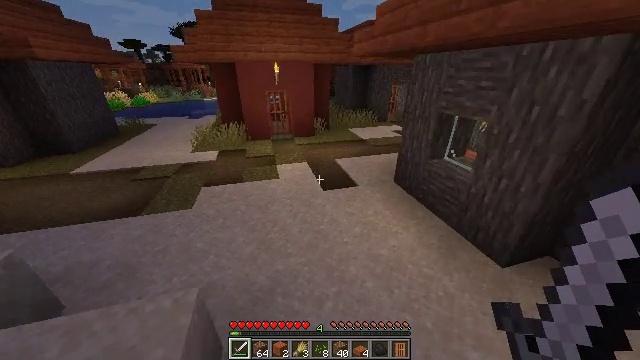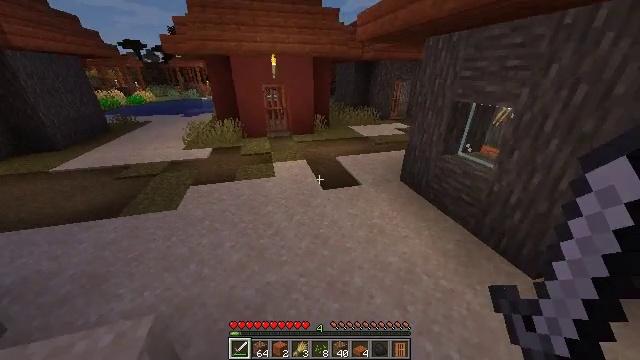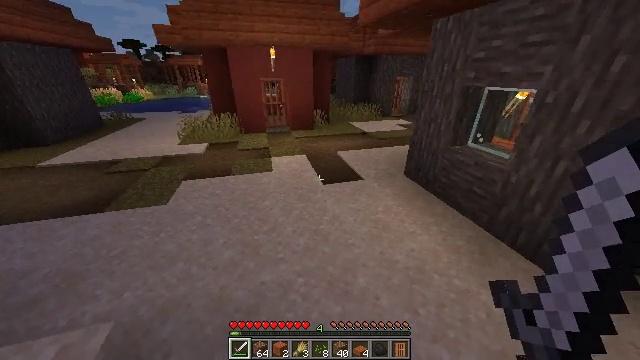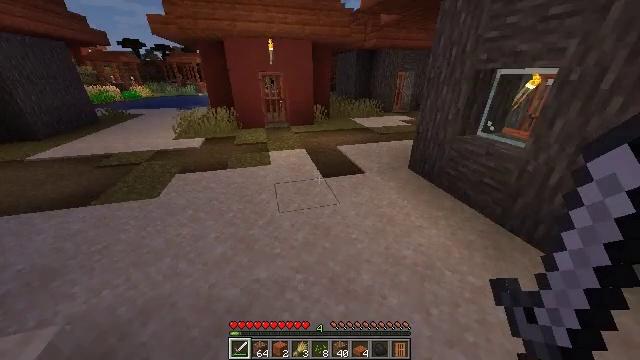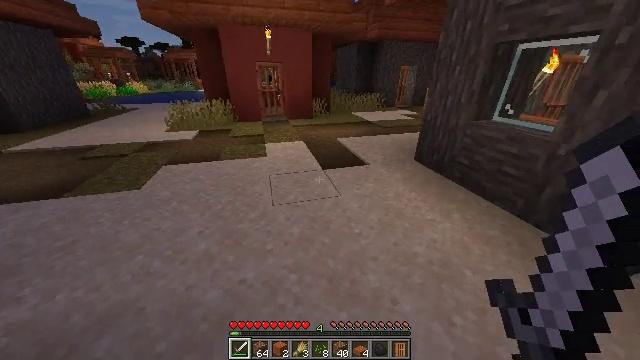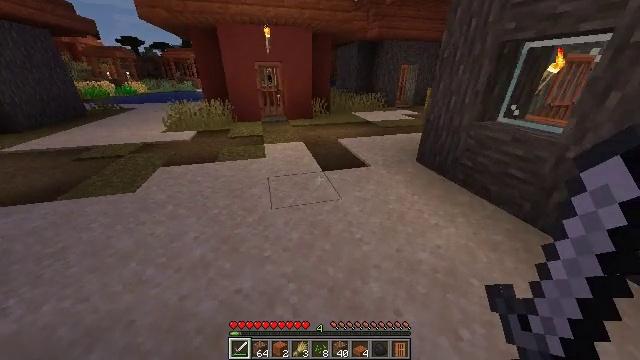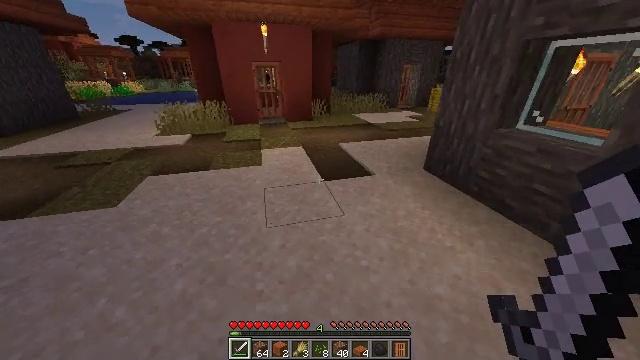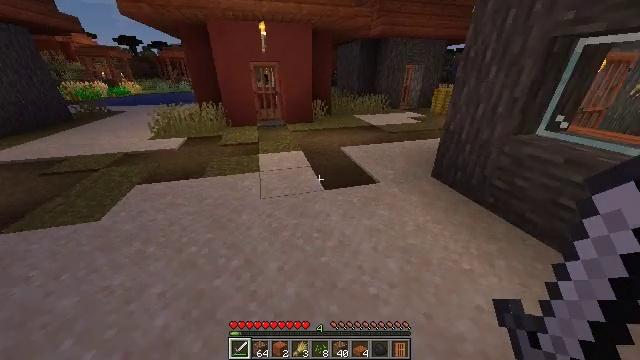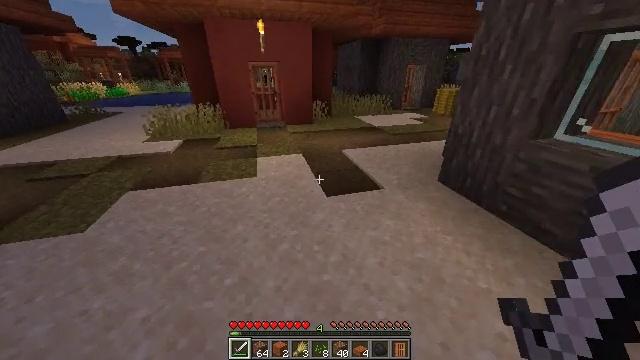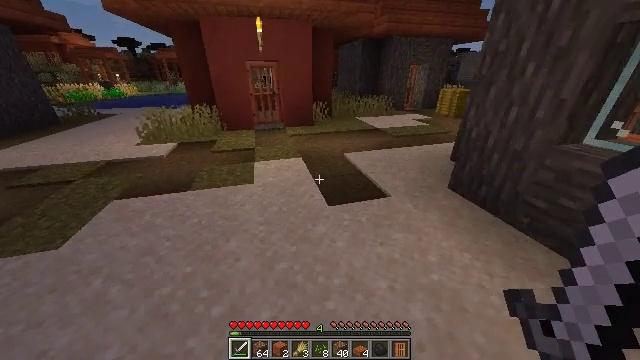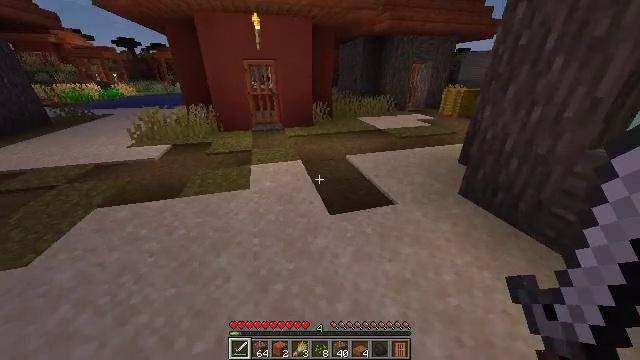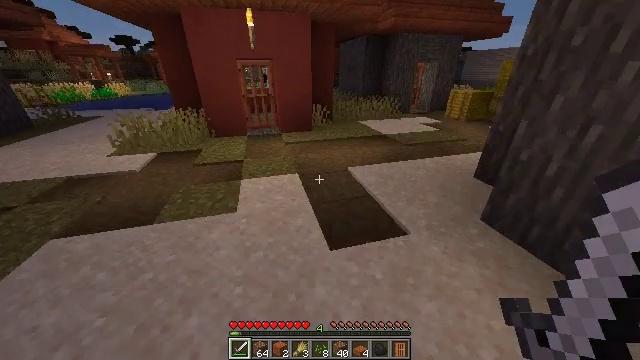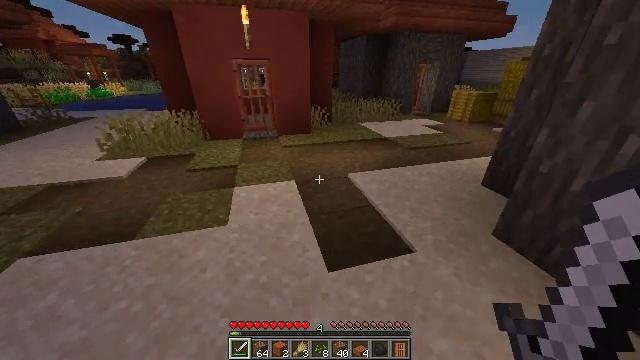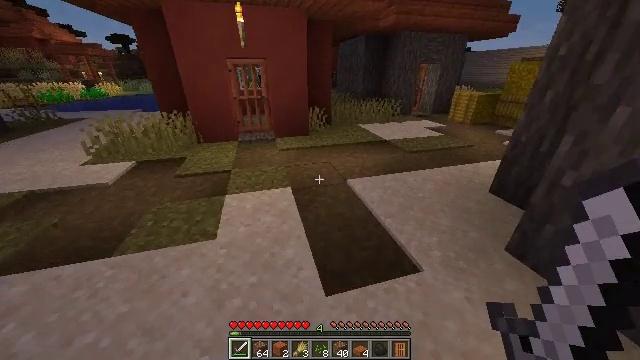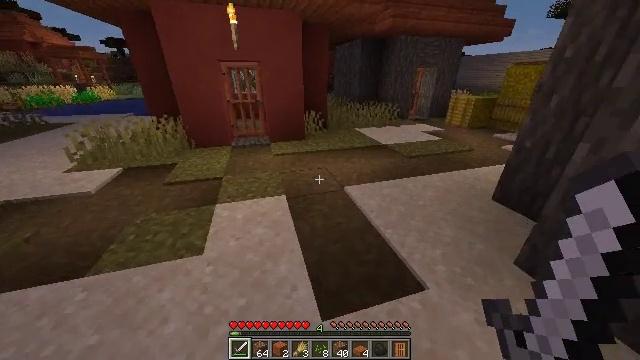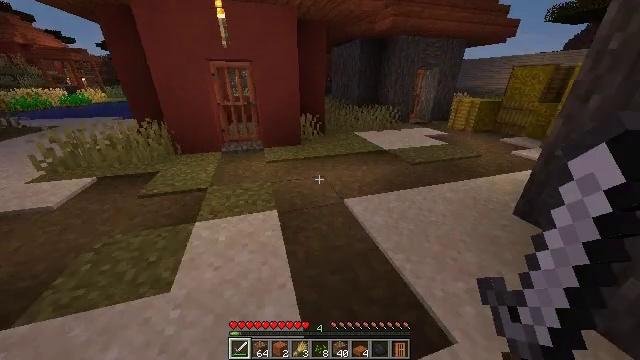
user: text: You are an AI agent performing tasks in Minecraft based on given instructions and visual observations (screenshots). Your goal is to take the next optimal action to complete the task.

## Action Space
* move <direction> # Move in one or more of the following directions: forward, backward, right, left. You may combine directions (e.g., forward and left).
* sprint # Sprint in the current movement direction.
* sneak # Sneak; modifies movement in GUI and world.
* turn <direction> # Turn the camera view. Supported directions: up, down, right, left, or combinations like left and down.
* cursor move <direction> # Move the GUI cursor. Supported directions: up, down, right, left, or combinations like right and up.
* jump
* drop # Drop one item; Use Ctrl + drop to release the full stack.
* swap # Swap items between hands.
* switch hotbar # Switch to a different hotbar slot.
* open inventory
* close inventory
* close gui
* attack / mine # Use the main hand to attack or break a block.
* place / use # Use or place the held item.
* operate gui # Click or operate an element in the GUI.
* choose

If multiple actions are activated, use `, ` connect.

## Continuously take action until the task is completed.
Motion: motion action
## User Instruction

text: Collect sand to make glass.
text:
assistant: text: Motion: move forward, sprint
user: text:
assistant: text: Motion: move forward, sprint
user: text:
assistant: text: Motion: move forward, sprint
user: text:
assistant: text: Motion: move forward, sprint
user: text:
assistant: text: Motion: move forward, sprint
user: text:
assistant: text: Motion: move forward, sprint
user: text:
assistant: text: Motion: move forward, sprint
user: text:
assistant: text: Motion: move forward, sprint
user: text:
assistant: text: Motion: move forward, sprint
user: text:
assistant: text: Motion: move forward, sprint
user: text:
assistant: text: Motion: move forward, sprint
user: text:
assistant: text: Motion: move forward, sprint
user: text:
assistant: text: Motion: move forward, sprint
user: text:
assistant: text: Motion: move forward, sprint
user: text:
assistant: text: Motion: move forward, sprint
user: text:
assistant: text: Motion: move forward, sprint
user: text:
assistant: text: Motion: move forward, sprint
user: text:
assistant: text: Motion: move forward, sprint
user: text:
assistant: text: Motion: move forward, sprint
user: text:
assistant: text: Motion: move forward, sprint, turn left
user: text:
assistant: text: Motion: move forward, sprint, turn left
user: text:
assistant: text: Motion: move forward, sprint, turn left
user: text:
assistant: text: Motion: move forward, sprint, turn left
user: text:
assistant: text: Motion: move forward, sprint
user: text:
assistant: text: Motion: move forward, sprint, turn left
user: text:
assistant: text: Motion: move forward, sprint, turn left
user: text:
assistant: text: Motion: move forward, sprint, turn left
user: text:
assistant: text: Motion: move forward, sprint
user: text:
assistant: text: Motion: move forward, sprint
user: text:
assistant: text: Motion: move forward, sprint